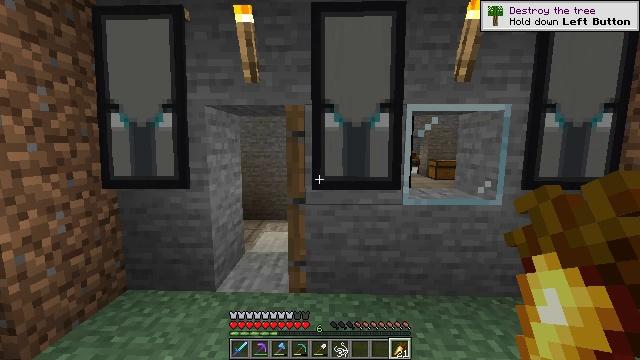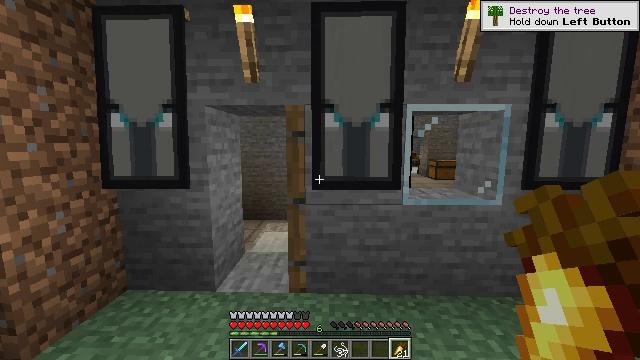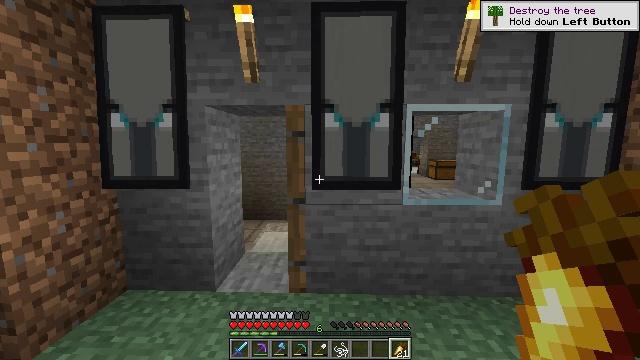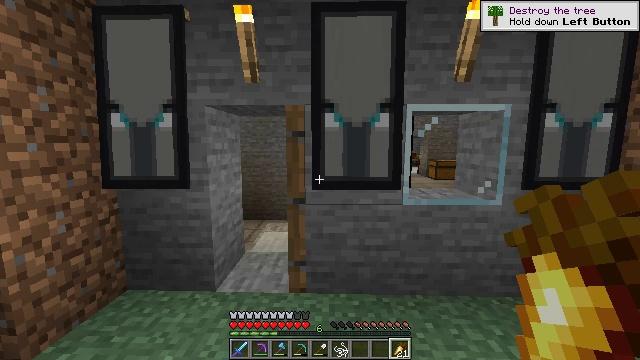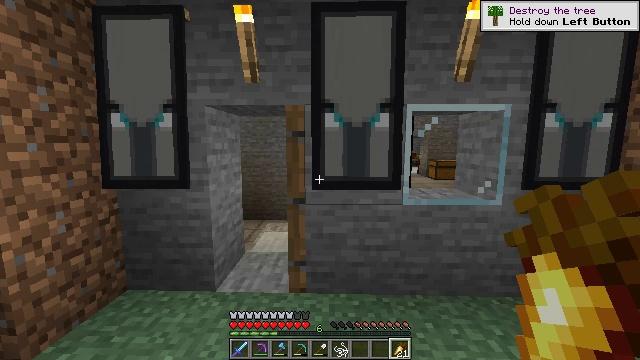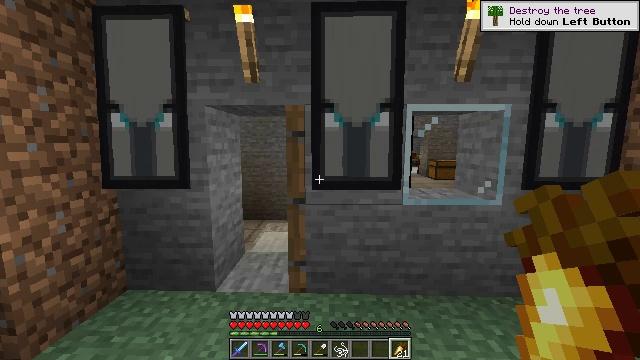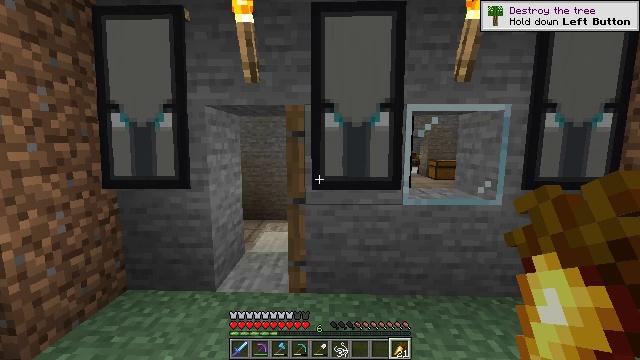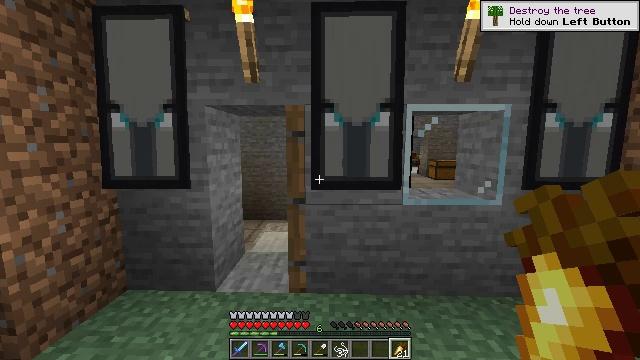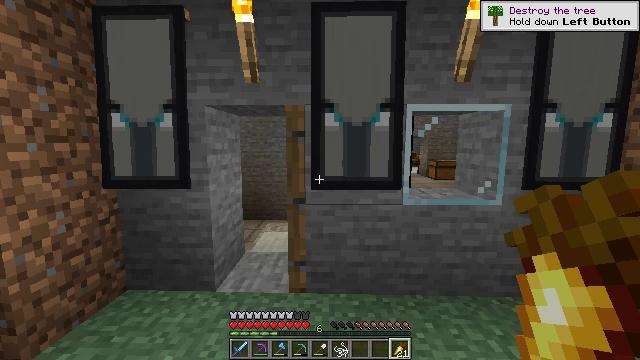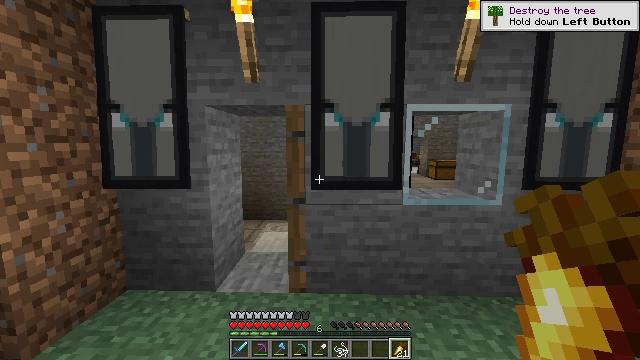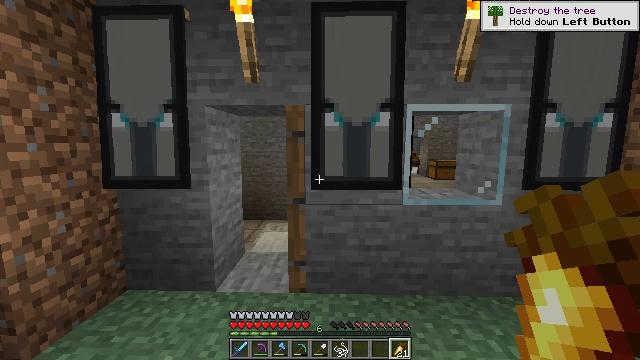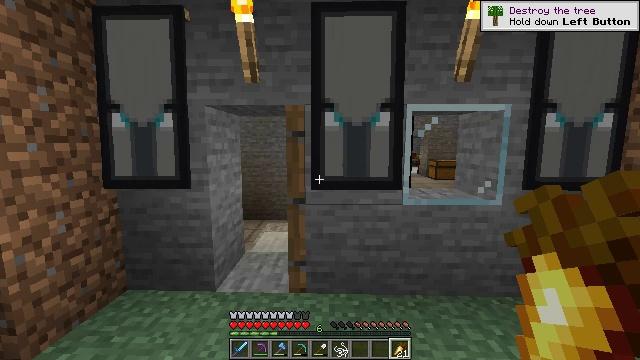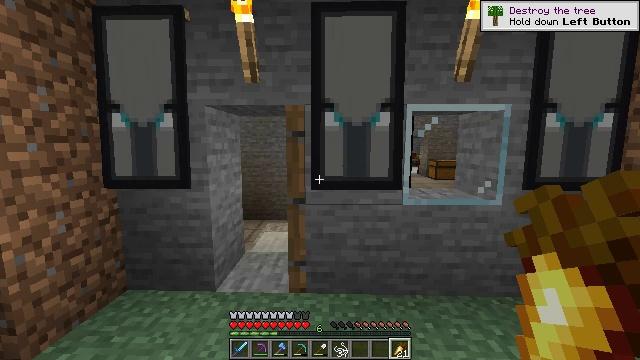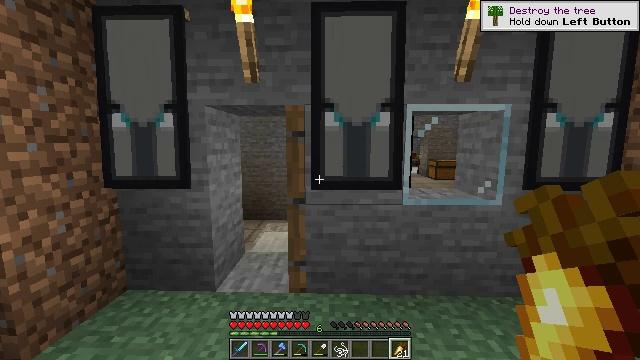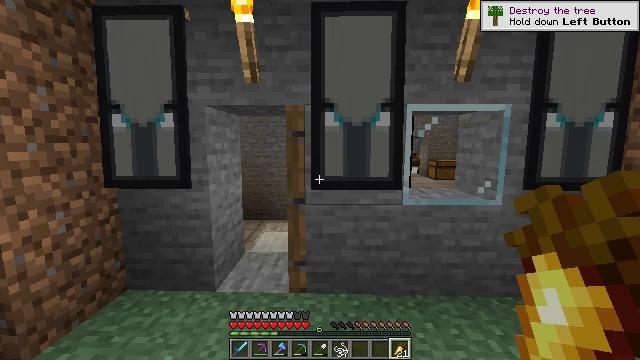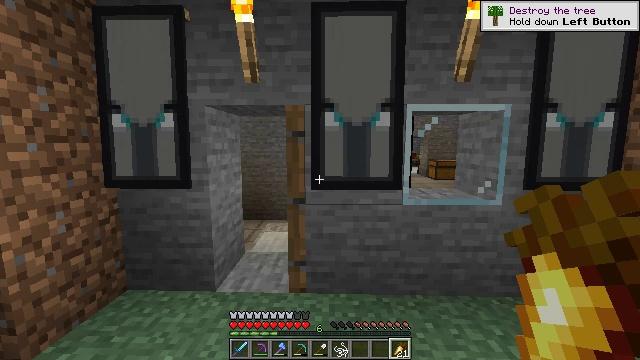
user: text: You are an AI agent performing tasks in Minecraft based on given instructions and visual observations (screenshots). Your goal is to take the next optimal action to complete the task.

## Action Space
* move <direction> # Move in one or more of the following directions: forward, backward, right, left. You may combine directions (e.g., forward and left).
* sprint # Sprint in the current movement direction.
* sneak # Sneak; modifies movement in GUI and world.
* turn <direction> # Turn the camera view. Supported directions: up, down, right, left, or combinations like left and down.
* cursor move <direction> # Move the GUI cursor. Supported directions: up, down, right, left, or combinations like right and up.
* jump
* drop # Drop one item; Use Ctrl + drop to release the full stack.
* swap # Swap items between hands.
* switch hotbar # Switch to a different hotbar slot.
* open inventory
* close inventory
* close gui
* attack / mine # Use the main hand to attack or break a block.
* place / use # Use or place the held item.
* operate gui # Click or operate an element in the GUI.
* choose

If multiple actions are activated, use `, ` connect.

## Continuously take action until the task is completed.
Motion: motion action
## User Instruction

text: Put stone in the furnace to get smooth stone.
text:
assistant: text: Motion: no_op
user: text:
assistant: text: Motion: no_op
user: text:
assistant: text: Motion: no_op
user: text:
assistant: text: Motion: no_op
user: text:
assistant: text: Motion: no_op
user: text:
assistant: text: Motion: no_op
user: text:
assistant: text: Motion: no_op
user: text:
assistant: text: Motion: no_op
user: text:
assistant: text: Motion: no_op
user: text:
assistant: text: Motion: no_op
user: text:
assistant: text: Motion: no_op
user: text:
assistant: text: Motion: no_op
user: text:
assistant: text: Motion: no_op
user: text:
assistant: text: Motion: no_op
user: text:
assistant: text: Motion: no_op
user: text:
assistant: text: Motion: no_op
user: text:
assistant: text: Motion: no_op
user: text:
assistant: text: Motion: no_op
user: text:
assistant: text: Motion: no_op
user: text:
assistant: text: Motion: no_op
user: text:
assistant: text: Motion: no_op
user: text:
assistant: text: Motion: no_op
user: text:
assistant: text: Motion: no_op
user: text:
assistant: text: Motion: no_op
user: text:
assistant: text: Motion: no_op
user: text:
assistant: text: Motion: no_op
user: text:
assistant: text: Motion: no_op
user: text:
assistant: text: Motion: no_op
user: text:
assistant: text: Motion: no_op
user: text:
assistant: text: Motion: no_op